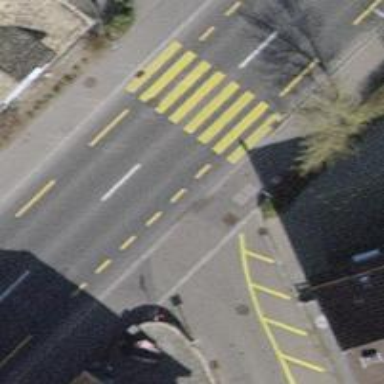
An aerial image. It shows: Unmarked crossing with traffic calming table on the road.